Question: In my ios app, I use loadHTMLString to show a view. In this view, I create a select tag with multiple selection. I use the html code:
'''
[HTML appendFormat:@"<select multiple="multiple" onchange="updateSurveyObject();" name="%@" id="%@-0" >",elementID,elementID];
'''

When I click on one option, it will invoke web delegate:
'''
- (BOOL)webView:(UIWebView *)webView shouldStartLoadWithRequest:(NSURLRequest *)request navigationType:(UIWebViewNavigationType)navigationType;
'''
But the question is: if I click on that option again or click on the second option, it won't call that delegate any more. Even click on Done button, the delegate method is not called.
So, how should I do with the multiple selection?
Thanks!
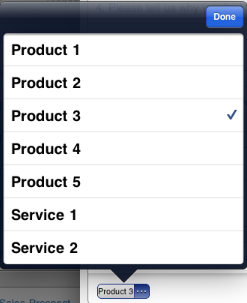
Answer: I changed the "onchange" to "onblur". It's not perfect but it works. Do you have better idea?thx